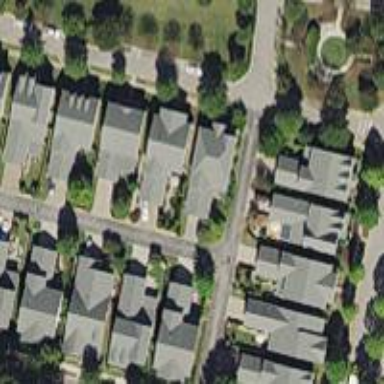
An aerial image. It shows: Neighborhood.